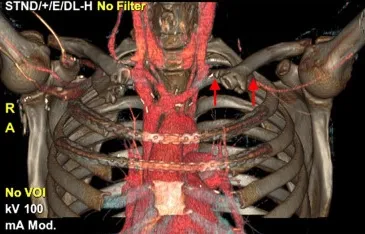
(A) Computed tomography revealed more narrowing at the level of the vein on the left side (5 mm) than the right side (11 mm).
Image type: radiology (ct)